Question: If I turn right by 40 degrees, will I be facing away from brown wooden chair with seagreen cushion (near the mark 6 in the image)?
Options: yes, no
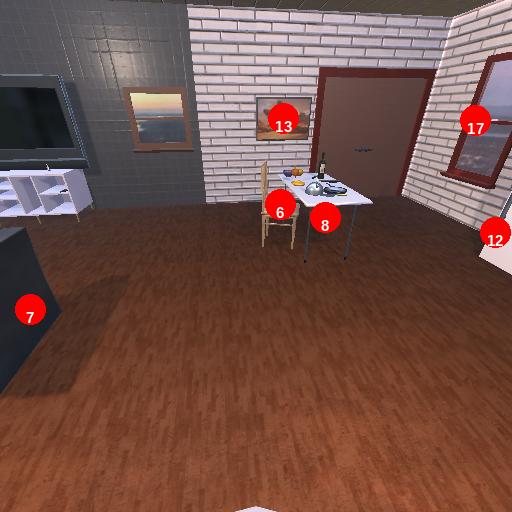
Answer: yes